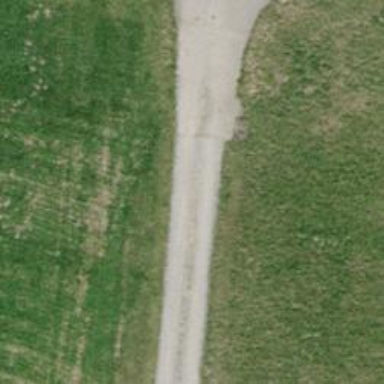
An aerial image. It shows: Compacted track road with grade3 tracktype.